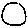
Label: circle